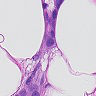
Metastatic tissue present: yes